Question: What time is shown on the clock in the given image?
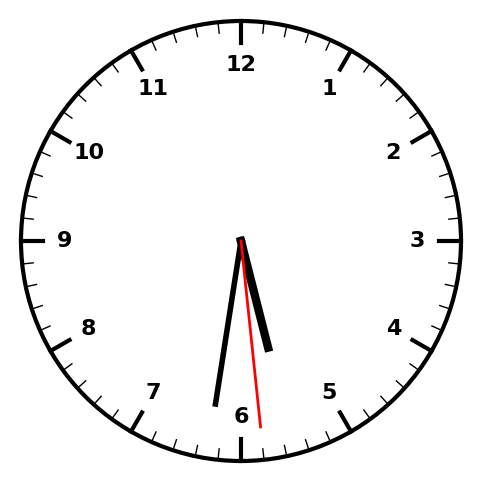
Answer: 05:31:29